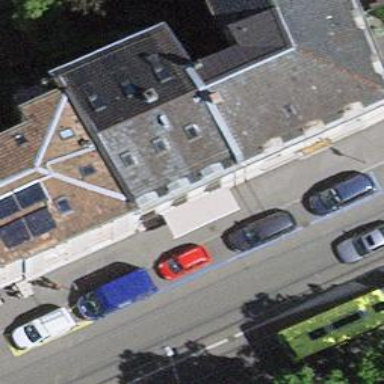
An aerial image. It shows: Apartments building with gambrel roof.